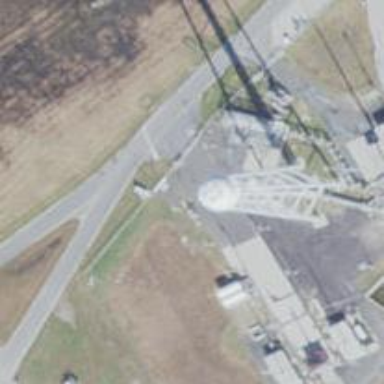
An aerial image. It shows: Mast structure.